Aerial crown-view tile of a tropical tree (Barro Colorado Island, Panama), acquired 20250715:
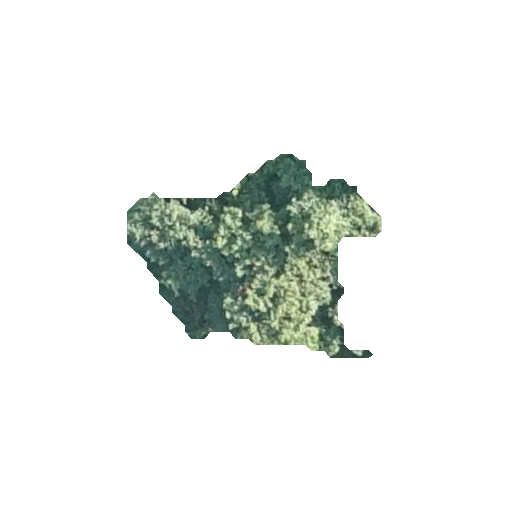
Species: Apeiba tibourbou
GBIF accepted scientific name: Apeiba tibourbou
Crown area: 46.939 m²